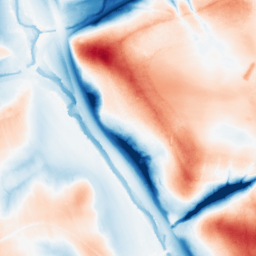
Category: classical
Decomposition family: gaussian
Decomposition parameters: sigma: 20
Upsampling method: bspline
Upsampling parameters: scale: 4
Upsampling scale: 4